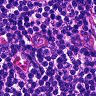
Metastatic tissue present: no